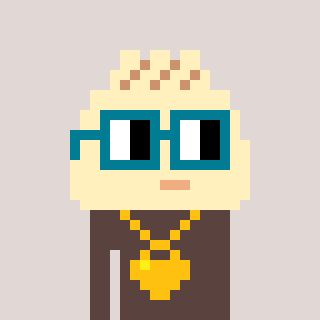
a pixel art character with square dark green glasses, a porkbao-shaped head and a darkbrown-colored body on a warm background